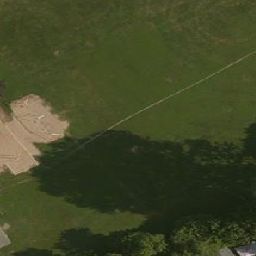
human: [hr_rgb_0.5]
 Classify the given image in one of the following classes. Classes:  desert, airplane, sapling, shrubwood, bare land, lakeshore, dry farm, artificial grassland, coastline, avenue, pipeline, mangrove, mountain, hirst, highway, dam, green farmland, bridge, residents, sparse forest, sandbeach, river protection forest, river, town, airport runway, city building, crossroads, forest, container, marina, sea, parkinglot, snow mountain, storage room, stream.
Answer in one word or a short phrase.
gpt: artificial grassland